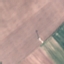
Land use / land cover class: AnnualCrop